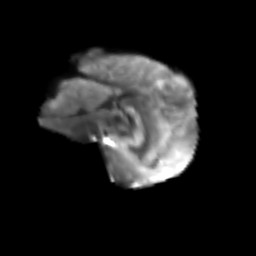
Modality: T2w
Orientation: sagittal
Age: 60
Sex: female
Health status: ill
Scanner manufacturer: siemens
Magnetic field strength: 3 T
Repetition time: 8.7 s
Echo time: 0.11 s